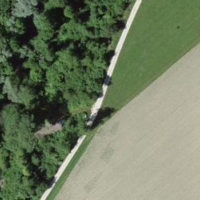
EUNIS habitat code: 52
Species observed at this site:
Prunus spinosa